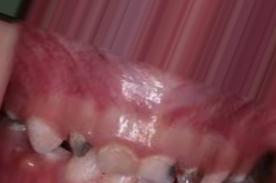
Condition: Caries